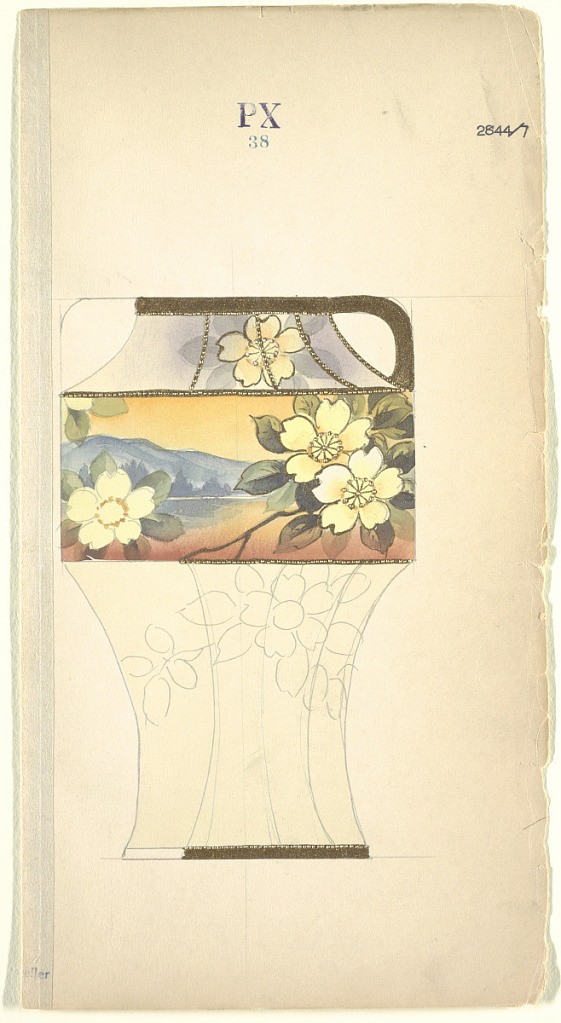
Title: Design for a Vase
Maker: Noritake, Japan and New York, New York, USA
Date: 1880–1910
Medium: Brush and watercolor, gold gouache, graphite on cream paper
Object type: Drawing
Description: Shaped like a vase, partially colored, with yellow flowers on branches against a setting sun and view of a mountain in background; partially gilt; unfinished graphite sketch.